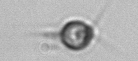
Label: Acanthoica_quattrospina